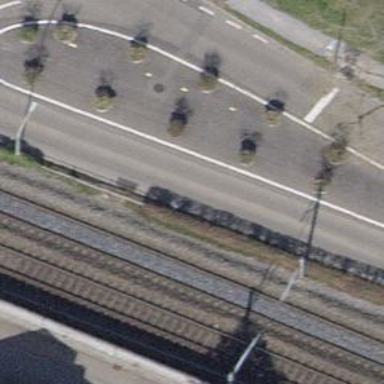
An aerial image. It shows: Planter barrier.